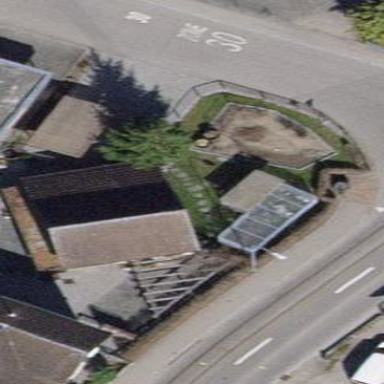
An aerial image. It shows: Rural barn.